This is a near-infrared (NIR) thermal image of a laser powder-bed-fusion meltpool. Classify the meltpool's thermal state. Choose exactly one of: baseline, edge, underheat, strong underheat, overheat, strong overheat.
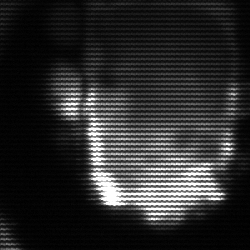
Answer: baseline